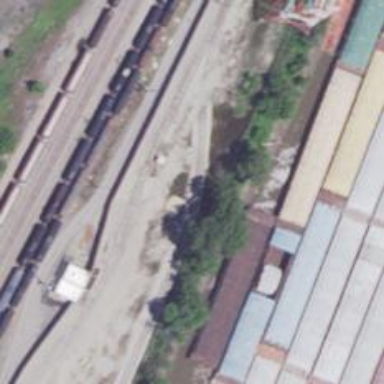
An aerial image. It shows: Railway siding with rails.